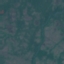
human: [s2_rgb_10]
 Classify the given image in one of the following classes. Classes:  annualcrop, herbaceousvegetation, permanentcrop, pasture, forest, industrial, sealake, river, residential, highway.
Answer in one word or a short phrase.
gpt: HerbaceousVegetation